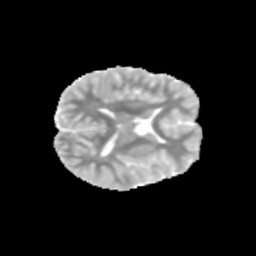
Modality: MD
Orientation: axial
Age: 11
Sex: male
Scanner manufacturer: siemens
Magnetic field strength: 3 T
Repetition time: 3.8 s
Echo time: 0.07 s